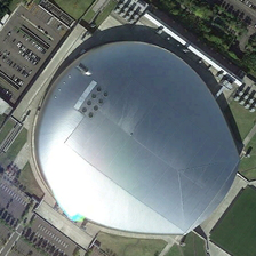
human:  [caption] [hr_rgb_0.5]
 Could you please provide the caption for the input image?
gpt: A large number of green trees and several parking spaces surround an almost circular silver-gray building.

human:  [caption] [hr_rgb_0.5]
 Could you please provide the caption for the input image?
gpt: Many green trees and several parking spaces surround an almost circular silver-gray building.

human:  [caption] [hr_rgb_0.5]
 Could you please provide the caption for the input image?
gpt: Many green trees and several parking lots surround a nearly circular silver-gray building.

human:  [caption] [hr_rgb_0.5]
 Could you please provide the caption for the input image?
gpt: Many green trees and several parking lots surround an almost circular silver-gray building.

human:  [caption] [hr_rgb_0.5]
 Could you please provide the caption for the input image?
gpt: Many green trees and several parking lots are surrounded by almost circular silver-gray buildings.